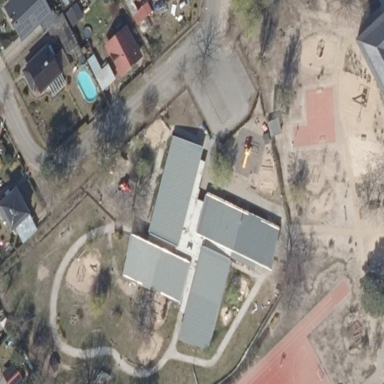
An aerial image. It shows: Kindergarten building.